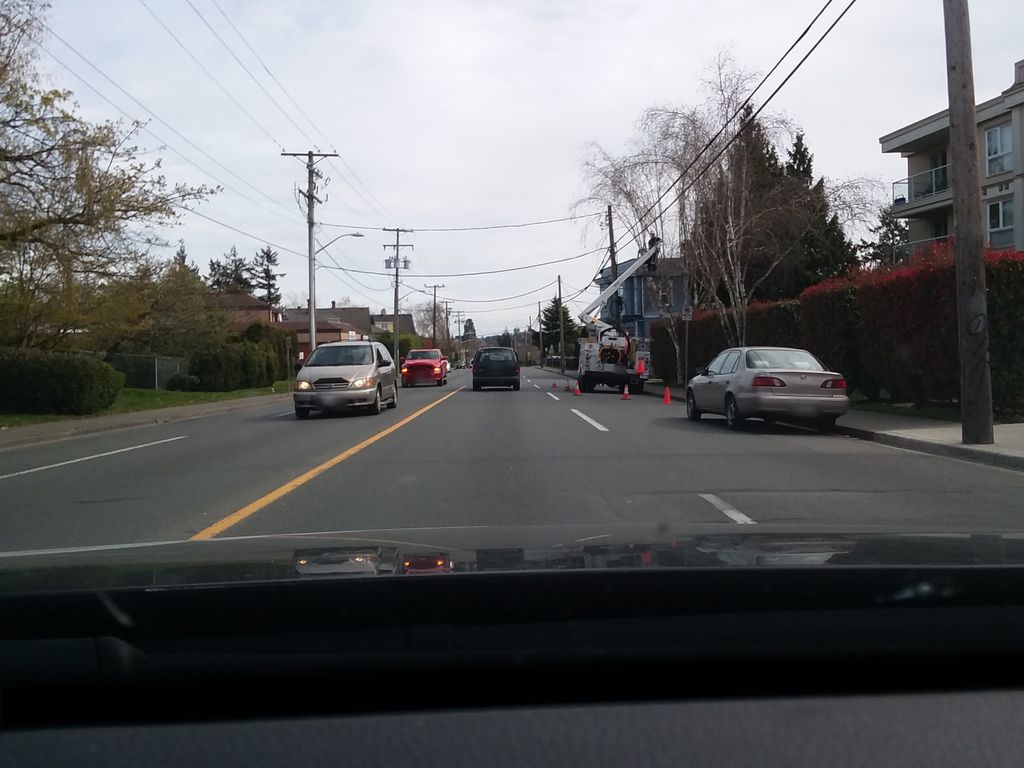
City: victoria